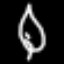
Label: leaf